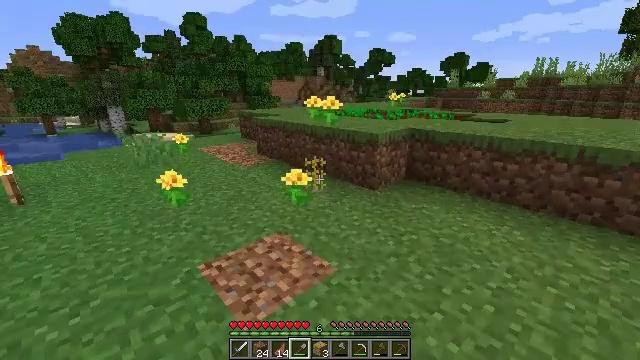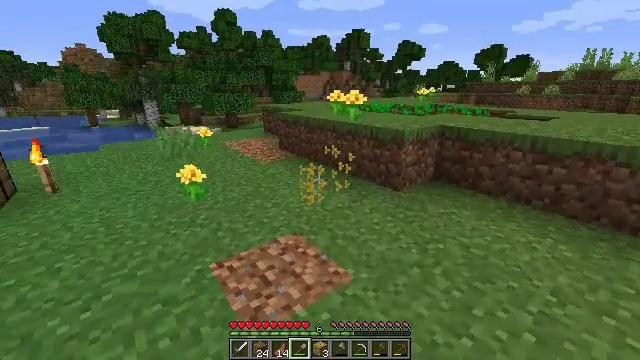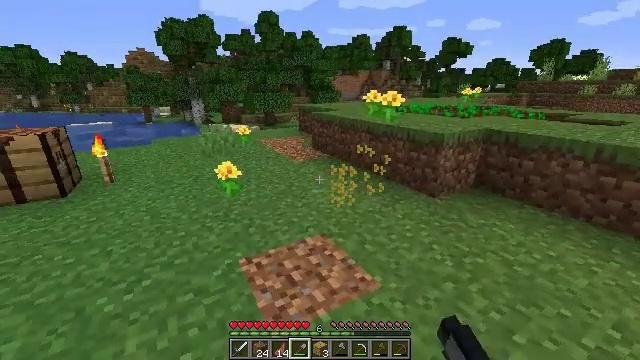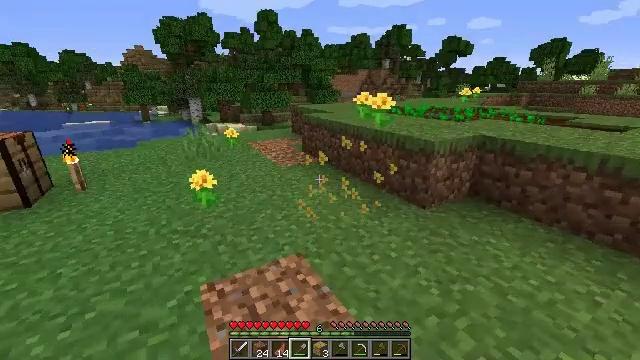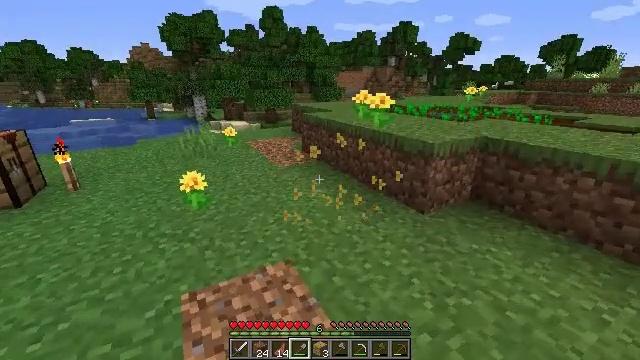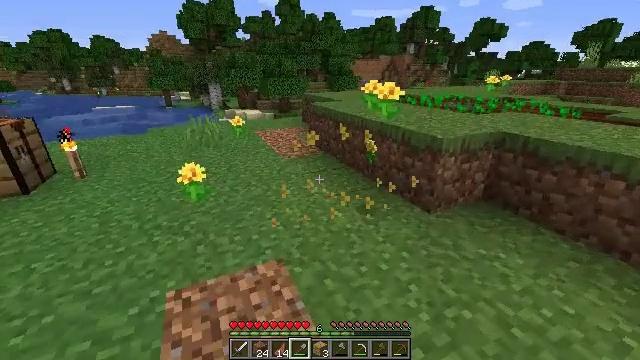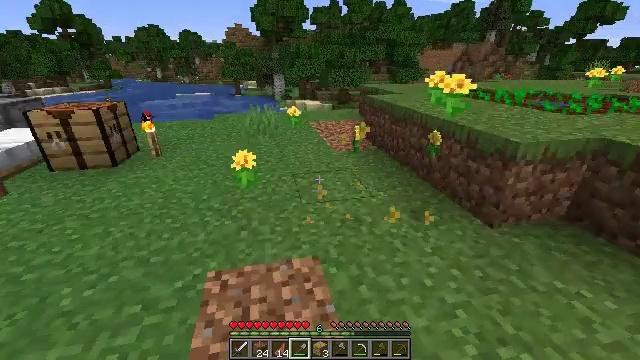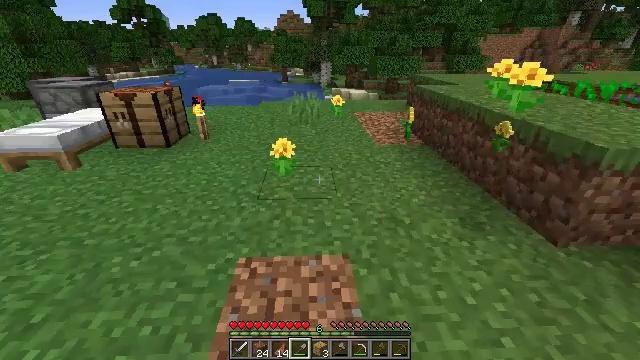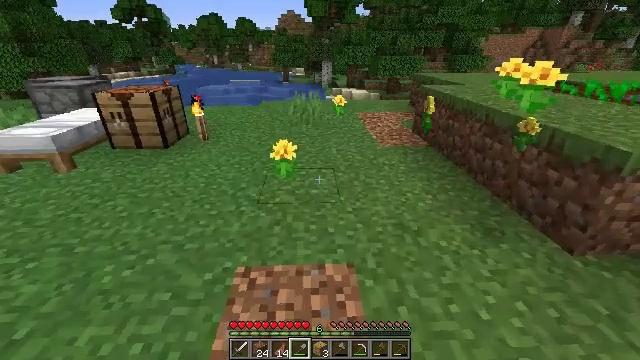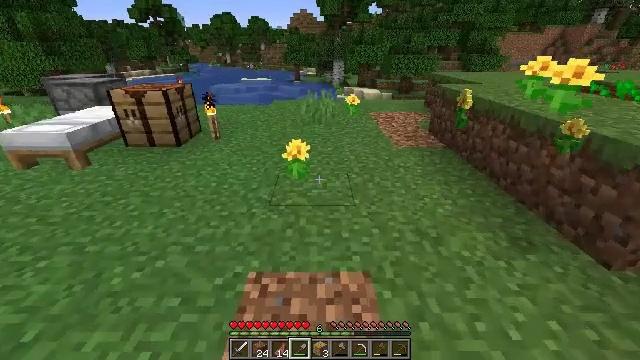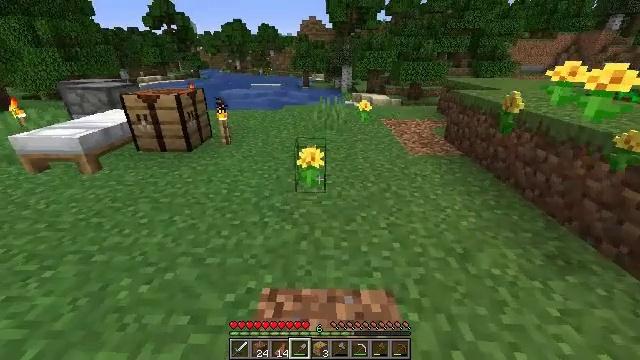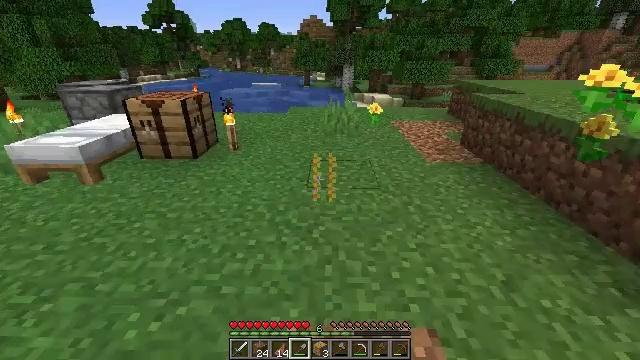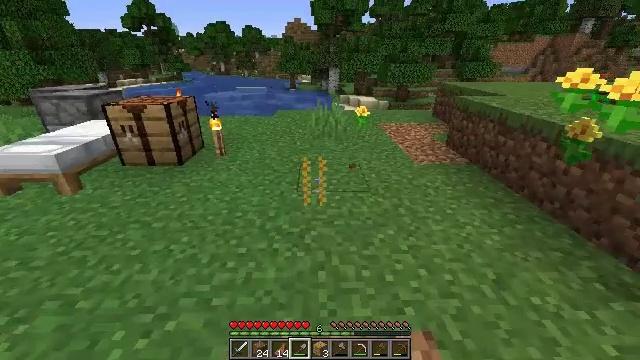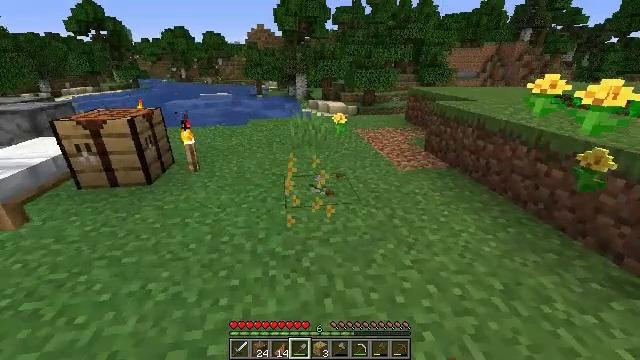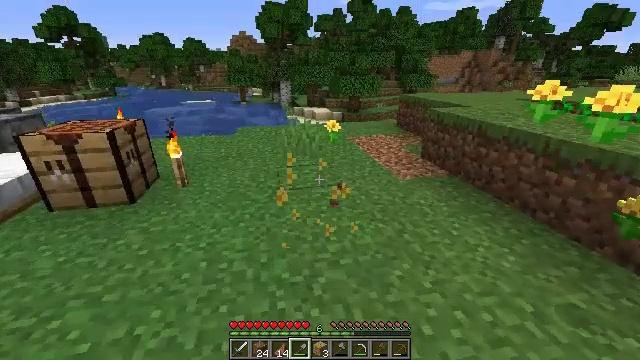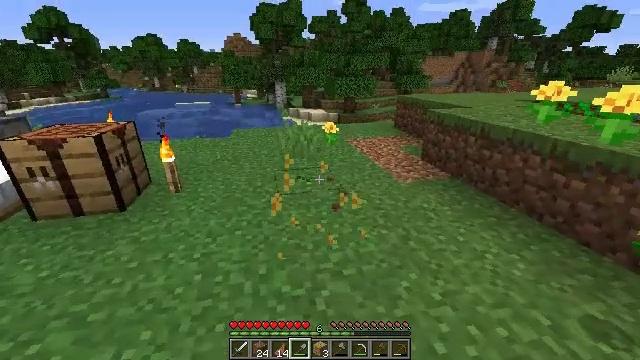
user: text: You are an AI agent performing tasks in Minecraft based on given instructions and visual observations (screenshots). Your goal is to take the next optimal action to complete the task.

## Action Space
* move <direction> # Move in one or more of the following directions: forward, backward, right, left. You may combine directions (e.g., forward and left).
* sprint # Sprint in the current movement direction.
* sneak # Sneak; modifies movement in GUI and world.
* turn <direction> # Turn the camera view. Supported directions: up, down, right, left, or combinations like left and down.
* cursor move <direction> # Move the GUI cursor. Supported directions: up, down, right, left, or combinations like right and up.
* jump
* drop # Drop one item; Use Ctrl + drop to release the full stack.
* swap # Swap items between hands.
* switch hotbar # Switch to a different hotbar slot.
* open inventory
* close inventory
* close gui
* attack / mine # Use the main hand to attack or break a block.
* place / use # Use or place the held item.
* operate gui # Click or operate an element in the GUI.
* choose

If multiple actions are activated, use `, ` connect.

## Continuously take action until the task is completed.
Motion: motion action
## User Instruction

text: Break the dandelion to obtain it.
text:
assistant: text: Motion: move forward and move right, turn left, attack / mine
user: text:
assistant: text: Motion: move forward and move right, turn left, attack / mine
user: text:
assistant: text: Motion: move forward and move right
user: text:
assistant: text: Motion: move forward and move right, turn left, attack / mine
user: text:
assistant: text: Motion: move forward and move right, turn left and down, attack / mine
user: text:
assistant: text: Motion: move forward, turn left and down, attack / mine
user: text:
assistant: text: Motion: move forward and move left, turn left and down, attack / mine
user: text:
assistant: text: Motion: move forward and move left, attack / mine
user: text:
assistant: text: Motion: move forward and move left, turn left, attack / mine
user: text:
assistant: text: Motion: move forward and move left, turn left and up
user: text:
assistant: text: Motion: move forward and move left, attack / mine
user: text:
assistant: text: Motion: move forward and move left, turn right, attack / mine
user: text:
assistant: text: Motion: move forward and move left, turn right and up, attack / mine
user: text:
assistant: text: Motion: move forward, turn right and up
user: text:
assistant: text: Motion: move forward, turn right, attack / mine
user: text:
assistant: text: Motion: attack / mine